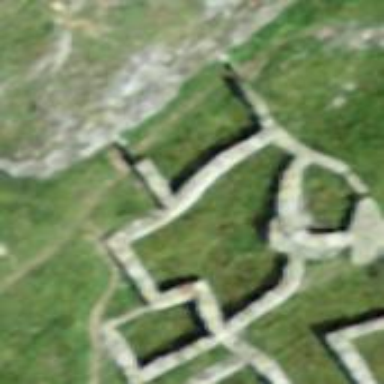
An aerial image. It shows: Gate.